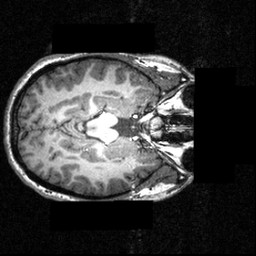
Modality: T1w
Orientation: axial
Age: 23
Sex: female
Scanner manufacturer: siemens
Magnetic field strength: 3.951 T
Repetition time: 1.5 s
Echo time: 0.00335 s